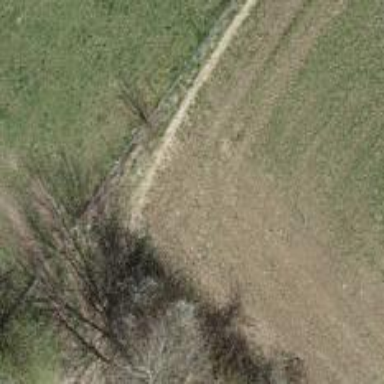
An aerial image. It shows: Dirt footway.